Field crop: tomato
Growth stage: 1
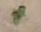
Species: solanum